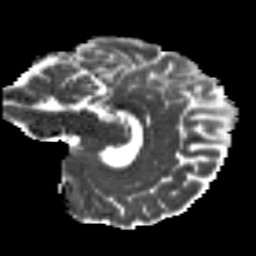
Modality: MD
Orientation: sagittal
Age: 23
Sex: female
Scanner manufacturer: siemens
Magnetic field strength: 3 T
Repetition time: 8.8 s
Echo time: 0.085 s